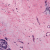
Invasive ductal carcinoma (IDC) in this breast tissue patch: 1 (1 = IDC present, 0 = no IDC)